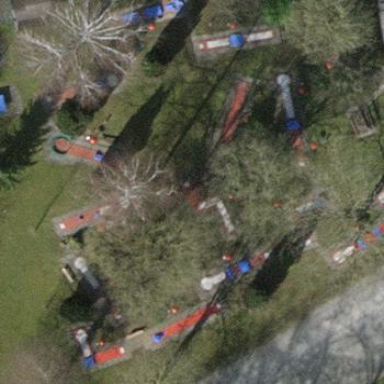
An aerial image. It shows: Miniature golf leisure land.